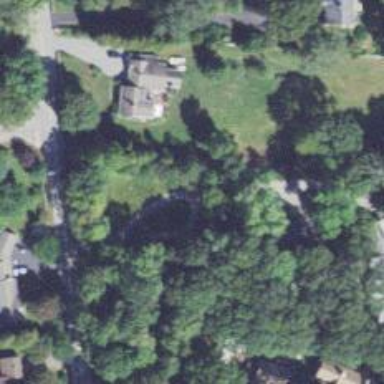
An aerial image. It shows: Residential driveway serving as service road.